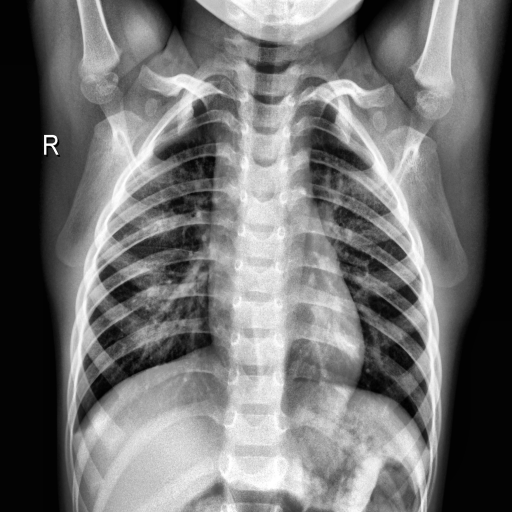
Finding: NORMAL